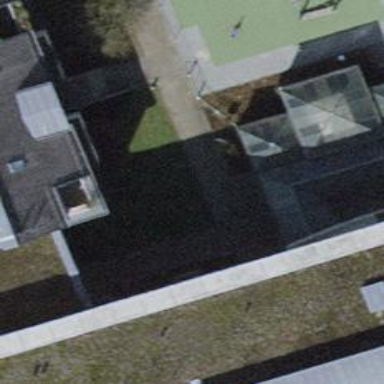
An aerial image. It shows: Path made of paving stones.